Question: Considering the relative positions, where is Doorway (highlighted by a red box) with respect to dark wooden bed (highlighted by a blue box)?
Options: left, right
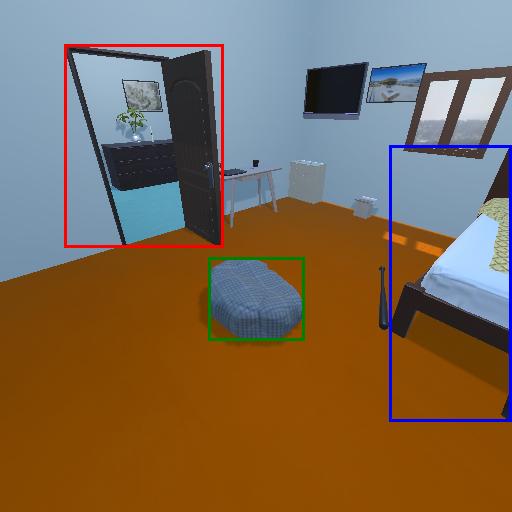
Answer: left